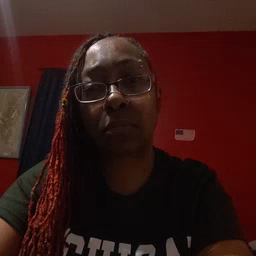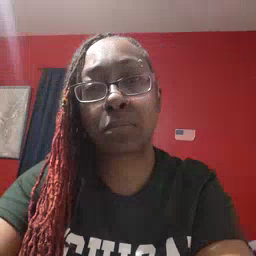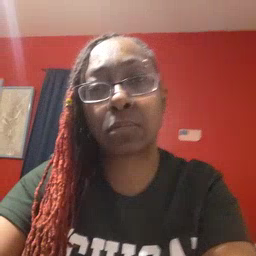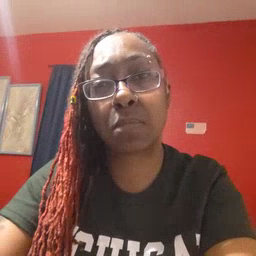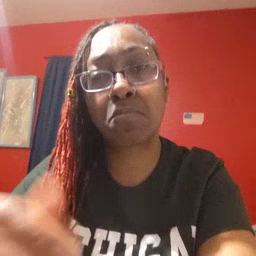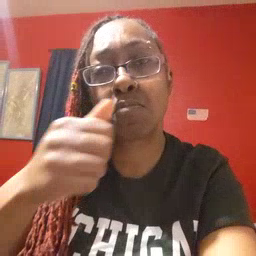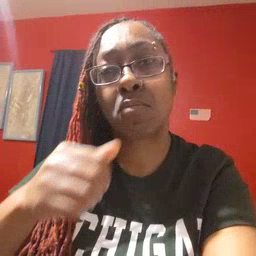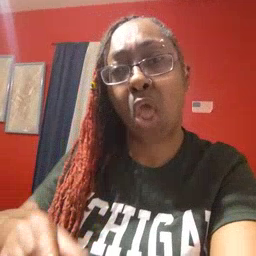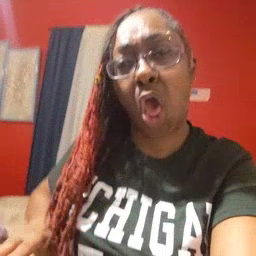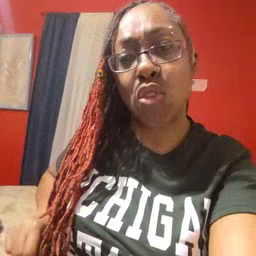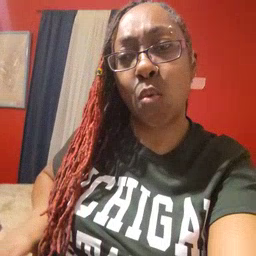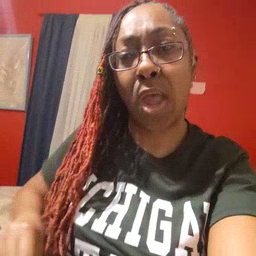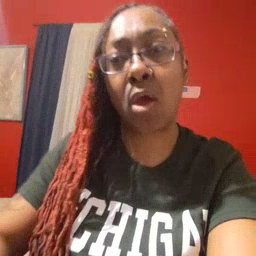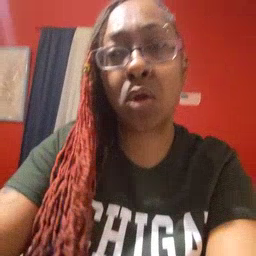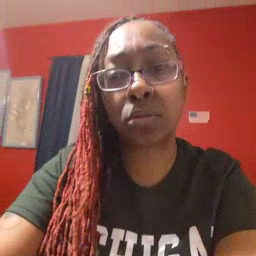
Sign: underwear